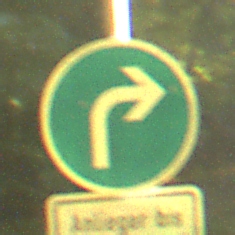
Verkehrszeichen: VorgeschriebeneFahrtrichtungRechts
Zusatzzeichen unten: SonstigeFahrzeugePersonengruppenFrei3
Umgebung: Outdoor, Nature
Tageszeit: SunriseSunset
Wetter: PartlyCloudy
Licht: Natural
Jahreszeit: NotSpecified
Kontrast: HighContrast